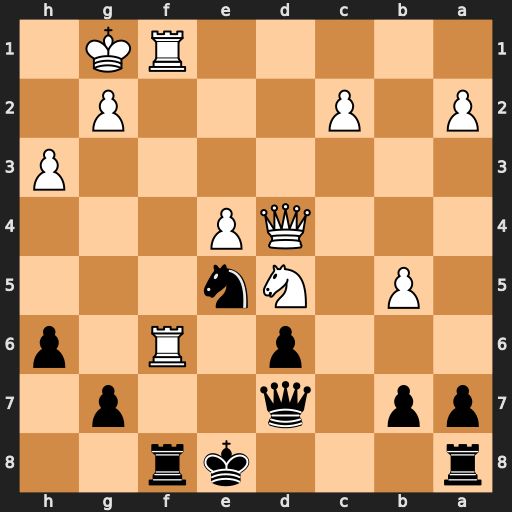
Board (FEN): r3kr2/pp1q2p1/3p1R1p/1P1Nn3/3QP3/7P/P1P3P1/5RK1
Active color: b
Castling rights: q
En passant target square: -
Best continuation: gxf6 Nxf6+ Rxf6